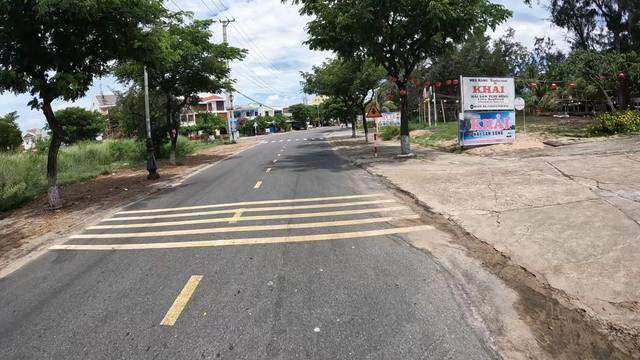
Region: Vietnam
Coordinates: 15.898, 108.365